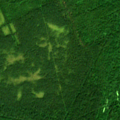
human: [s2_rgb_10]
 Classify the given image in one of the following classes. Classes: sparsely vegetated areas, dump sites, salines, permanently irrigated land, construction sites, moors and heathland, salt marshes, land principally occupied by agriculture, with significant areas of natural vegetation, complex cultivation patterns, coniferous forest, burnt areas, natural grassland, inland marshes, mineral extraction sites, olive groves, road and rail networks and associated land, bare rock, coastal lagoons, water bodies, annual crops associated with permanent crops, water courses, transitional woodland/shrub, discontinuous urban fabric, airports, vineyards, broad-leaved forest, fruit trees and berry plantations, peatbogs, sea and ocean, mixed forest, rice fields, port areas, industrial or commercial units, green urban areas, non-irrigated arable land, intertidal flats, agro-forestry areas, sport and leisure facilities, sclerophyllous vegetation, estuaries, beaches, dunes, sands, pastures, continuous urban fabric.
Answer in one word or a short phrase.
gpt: broad-leaved forest, coniferous forest, peatbogs